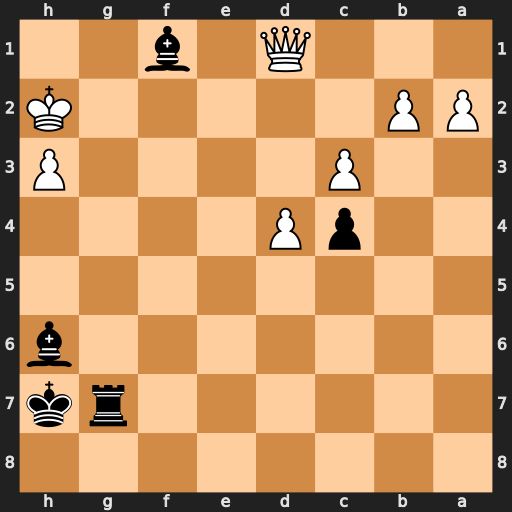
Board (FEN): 8/6rk/7b/8/2pP4/2P4P/PP5K/3Q1b2
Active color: b
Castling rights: -
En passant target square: -
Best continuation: Bf4+ Kh1 Bg2+